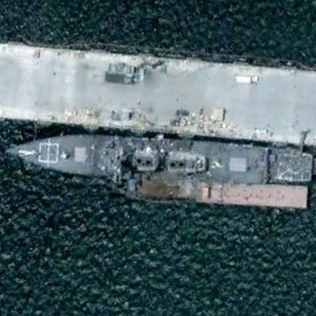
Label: destroyer